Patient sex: M
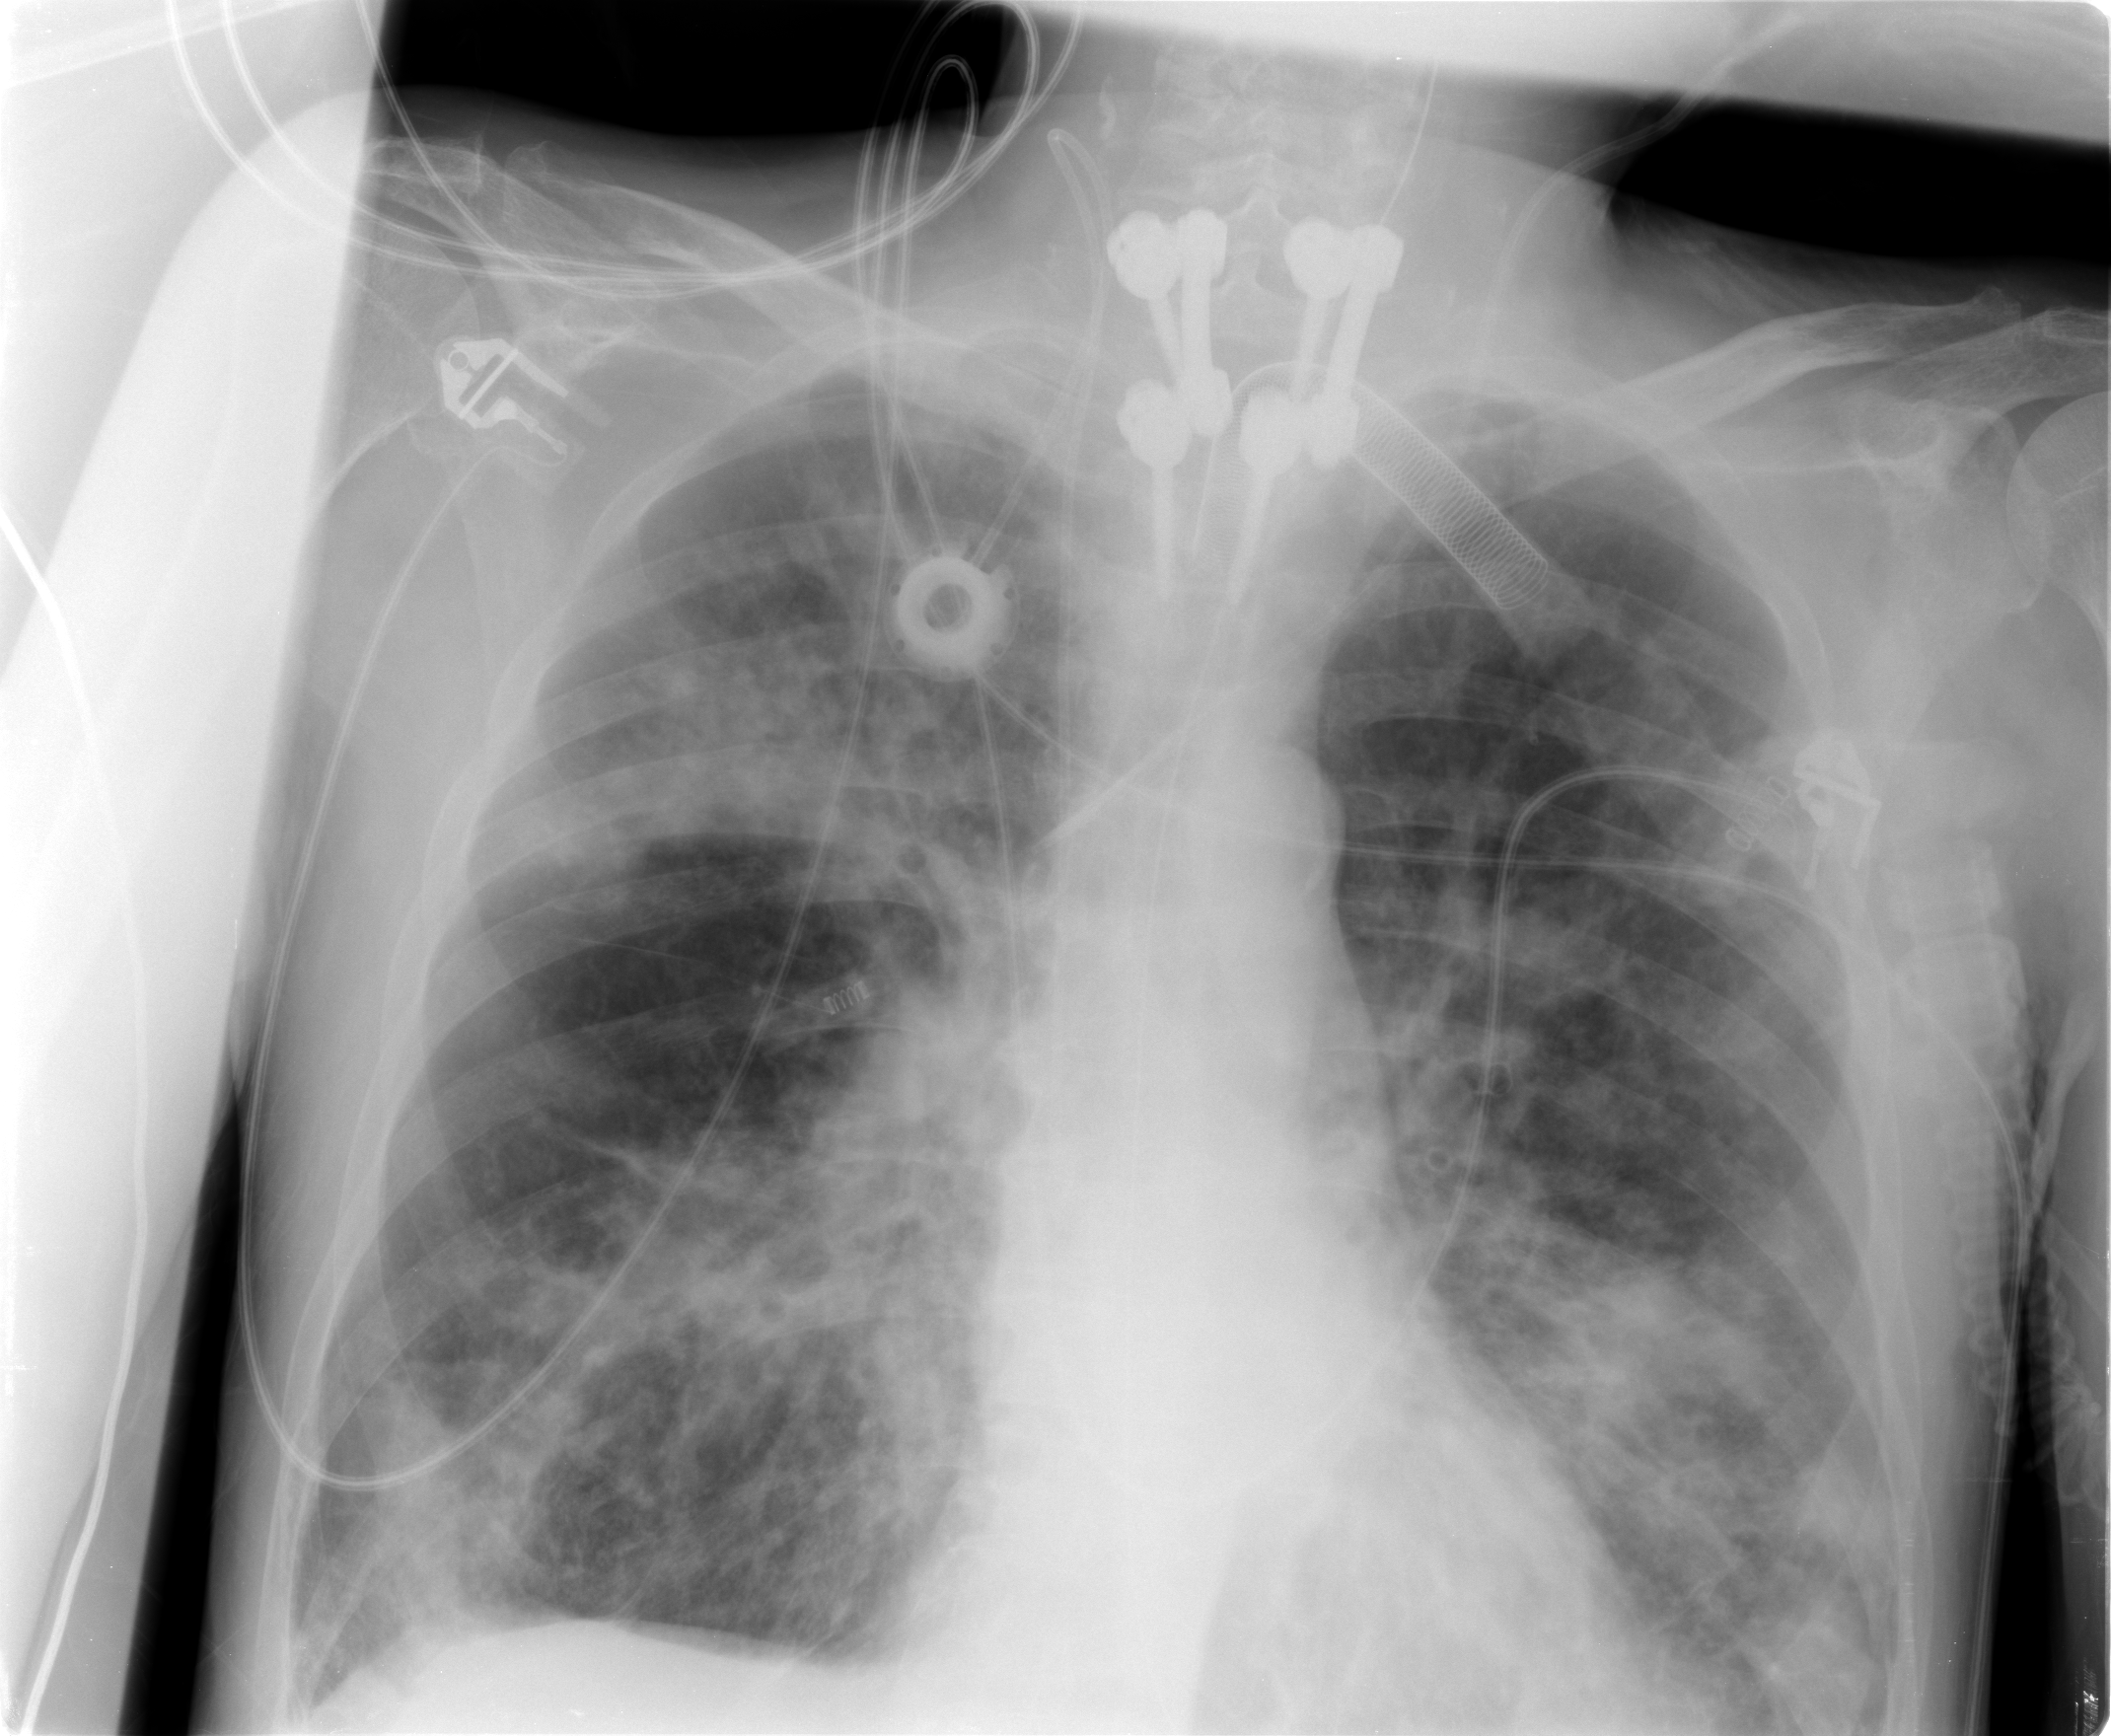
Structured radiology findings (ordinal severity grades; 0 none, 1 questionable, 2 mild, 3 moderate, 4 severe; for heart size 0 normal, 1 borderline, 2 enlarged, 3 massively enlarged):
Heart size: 0
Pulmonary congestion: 2
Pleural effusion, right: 0
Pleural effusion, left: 0
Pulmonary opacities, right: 3
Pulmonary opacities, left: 3
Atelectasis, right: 3
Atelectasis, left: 2